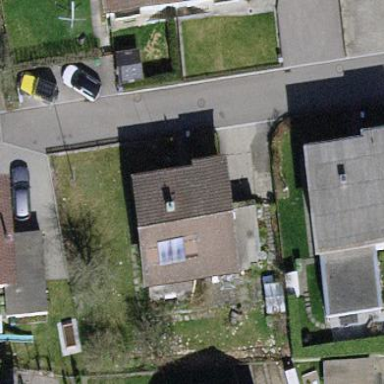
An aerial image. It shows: Building with tiled roof.